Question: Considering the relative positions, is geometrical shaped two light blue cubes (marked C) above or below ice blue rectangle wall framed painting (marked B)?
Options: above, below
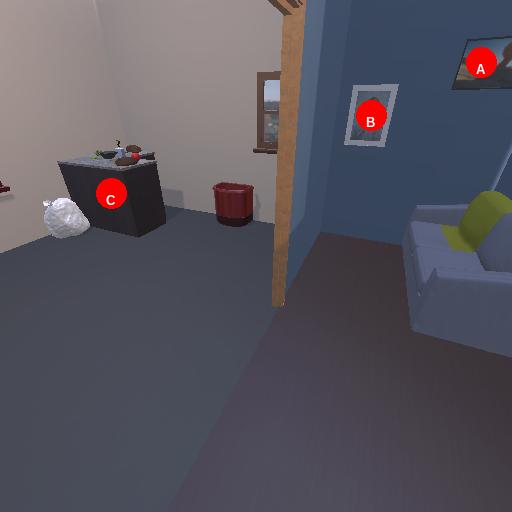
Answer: above